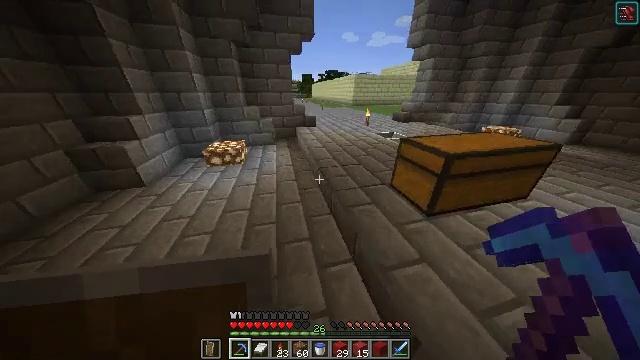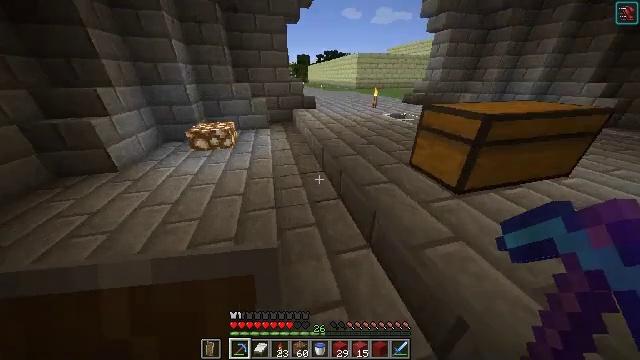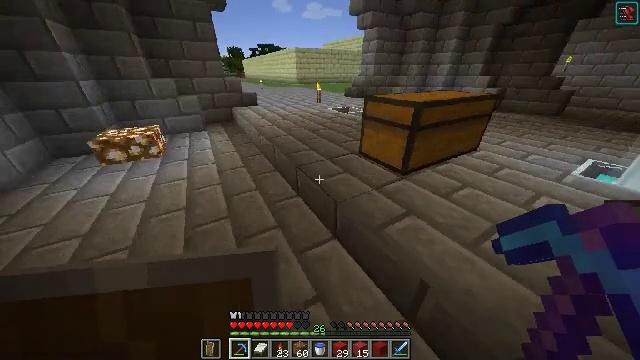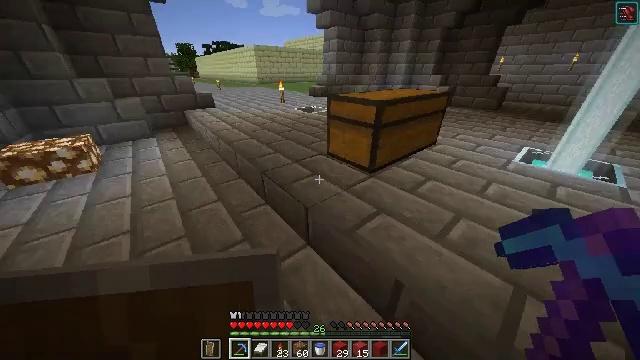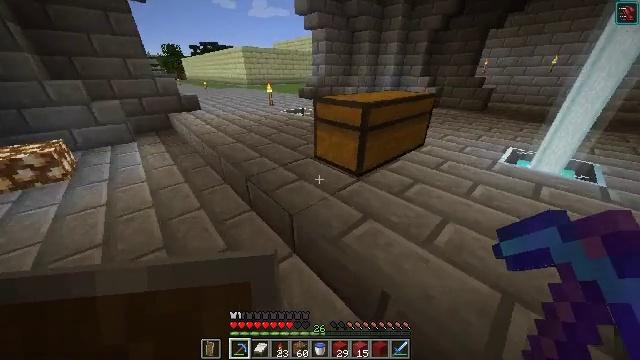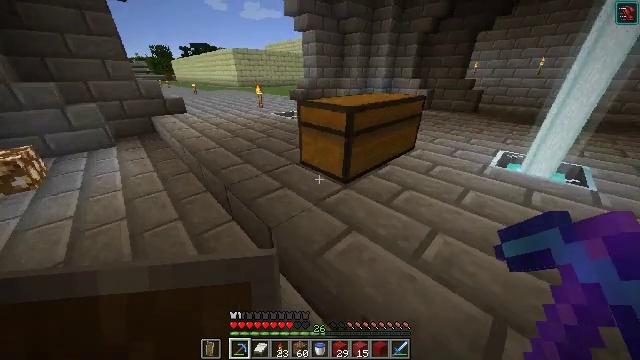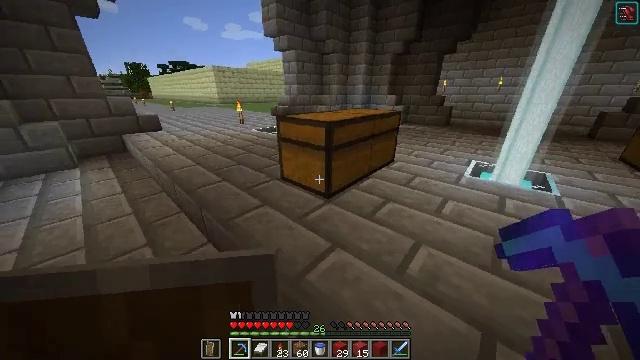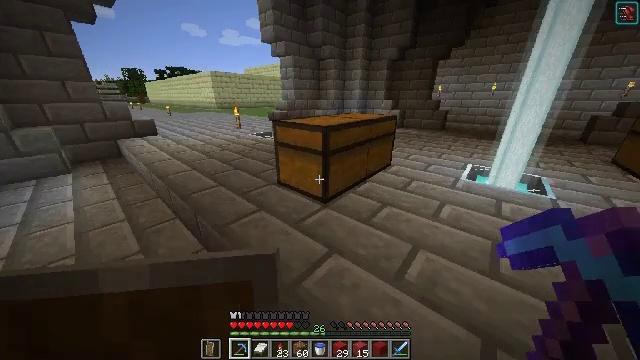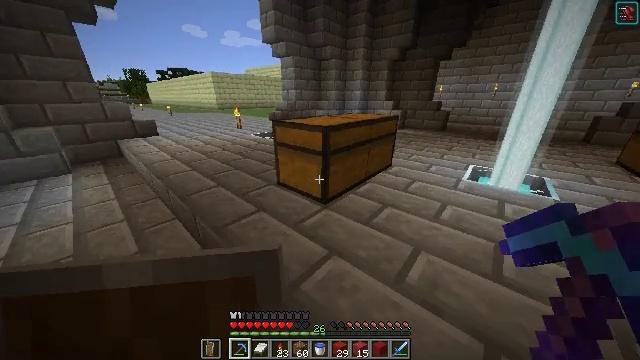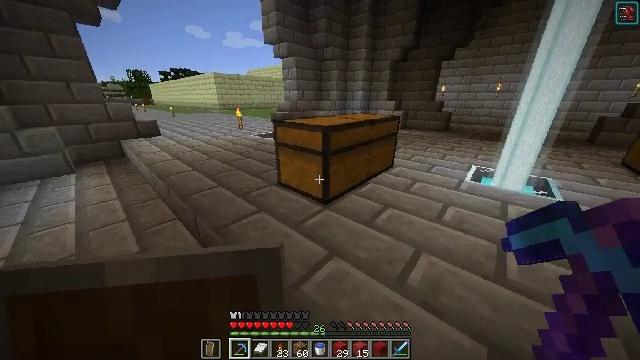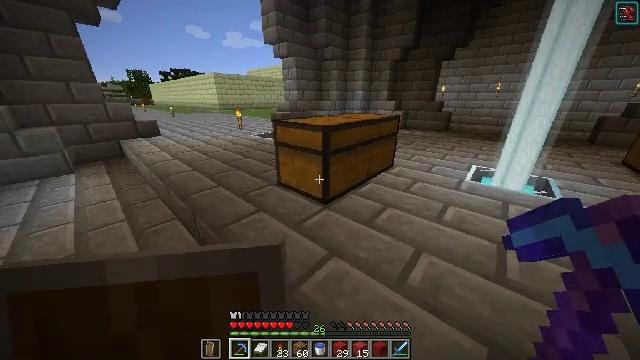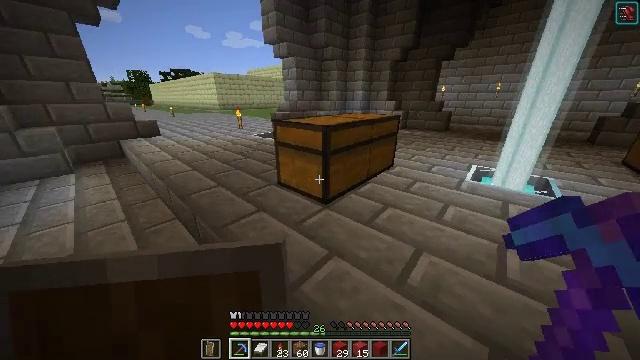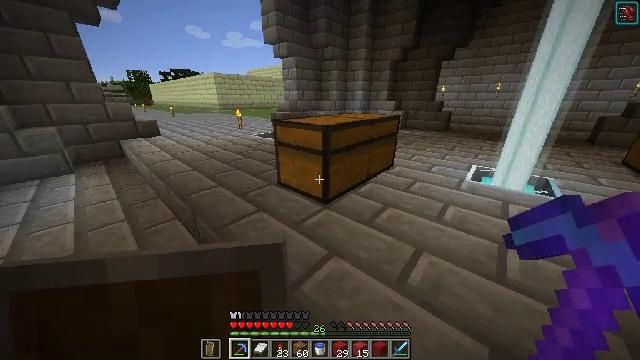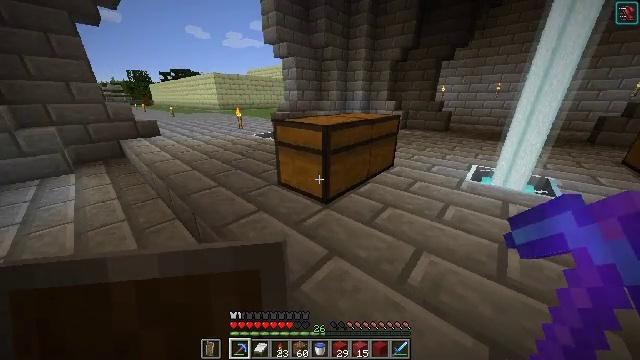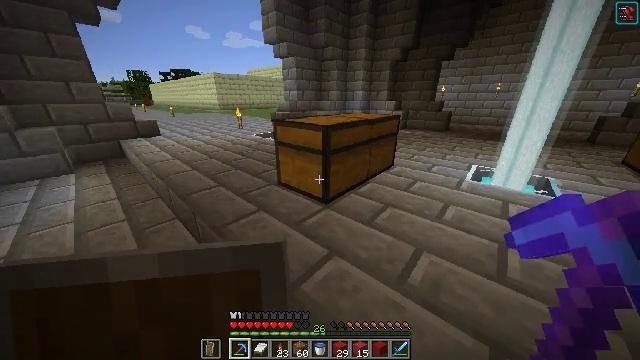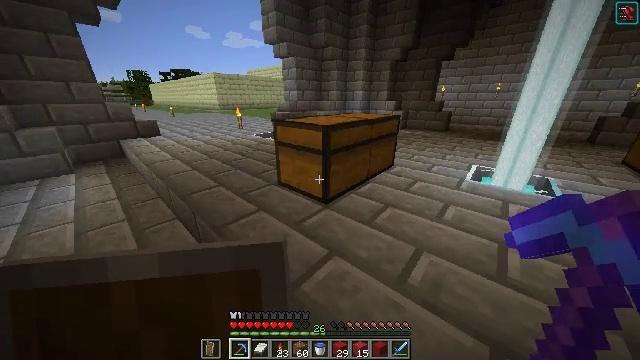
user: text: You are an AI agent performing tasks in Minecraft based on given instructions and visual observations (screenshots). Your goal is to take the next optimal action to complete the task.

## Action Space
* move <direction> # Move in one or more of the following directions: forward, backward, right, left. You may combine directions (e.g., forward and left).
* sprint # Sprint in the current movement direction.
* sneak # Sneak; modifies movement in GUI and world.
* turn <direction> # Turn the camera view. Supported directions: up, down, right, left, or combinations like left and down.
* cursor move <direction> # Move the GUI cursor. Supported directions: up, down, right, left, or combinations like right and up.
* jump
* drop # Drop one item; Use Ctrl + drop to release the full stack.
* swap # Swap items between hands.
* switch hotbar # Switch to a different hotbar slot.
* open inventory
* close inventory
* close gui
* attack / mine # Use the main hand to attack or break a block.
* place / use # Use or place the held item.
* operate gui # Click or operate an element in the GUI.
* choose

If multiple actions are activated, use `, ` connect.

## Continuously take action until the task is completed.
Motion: motion action
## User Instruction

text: Combine blue dye and sand to craft blue concrete powder.
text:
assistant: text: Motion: move right, turn down
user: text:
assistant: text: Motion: move forward and move right, turn right
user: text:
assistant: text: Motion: move forward and move right, turn right
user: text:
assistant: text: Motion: move forward and move right, turn right
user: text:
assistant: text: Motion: turn right
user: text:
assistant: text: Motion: turn right and up
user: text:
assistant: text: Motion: turn up
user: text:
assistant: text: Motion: no_op
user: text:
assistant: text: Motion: no_op
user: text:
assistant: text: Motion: no_op
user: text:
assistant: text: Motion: no_op
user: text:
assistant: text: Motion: no_op
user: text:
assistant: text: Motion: no_op
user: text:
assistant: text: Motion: no_op
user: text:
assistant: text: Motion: use / place
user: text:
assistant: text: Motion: use / place
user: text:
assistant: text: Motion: no_op
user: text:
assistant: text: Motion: no_op
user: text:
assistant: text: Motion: no_op
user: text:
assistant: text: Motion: open gui
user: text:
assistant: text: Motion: no_op
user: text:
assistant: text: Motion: no_op
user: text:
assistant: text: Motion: cursor move right and down
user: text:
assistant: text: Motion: cursor move right and down
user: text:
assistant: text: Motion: sneak, cursor move down
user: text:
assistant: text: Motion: sneak, cursor move down
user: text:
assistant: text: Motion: sneak, cursor move down
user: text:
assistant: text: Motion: sneak
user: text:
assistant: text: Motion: sneak
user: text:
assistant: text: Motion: sneak, cursor move left